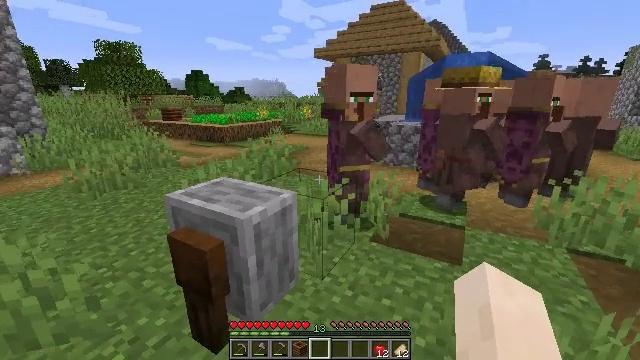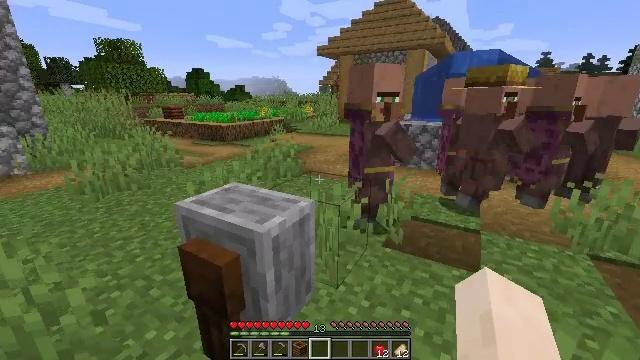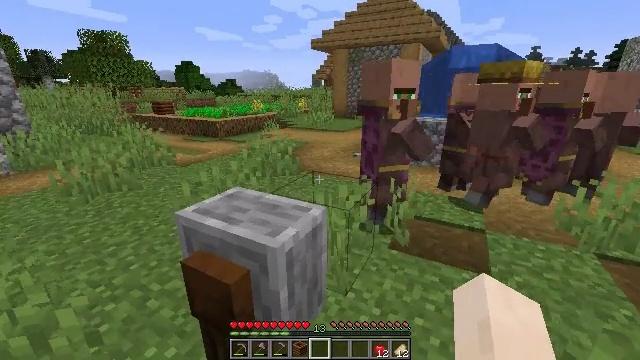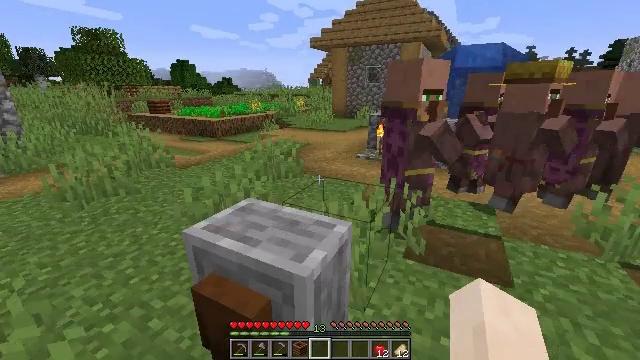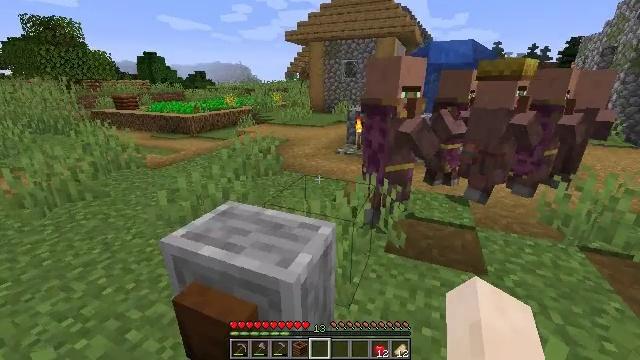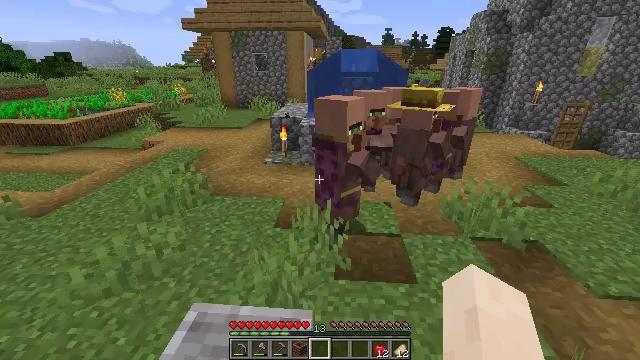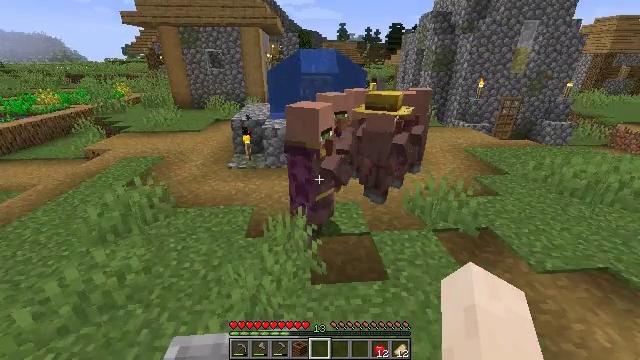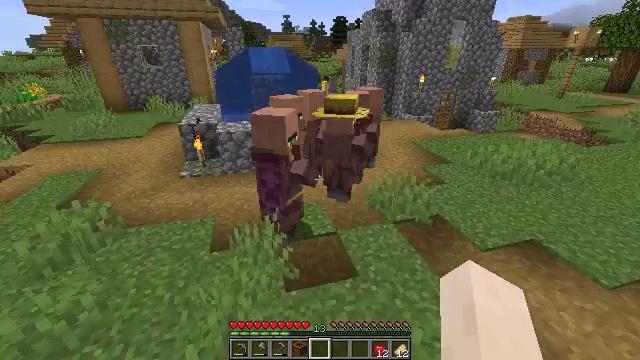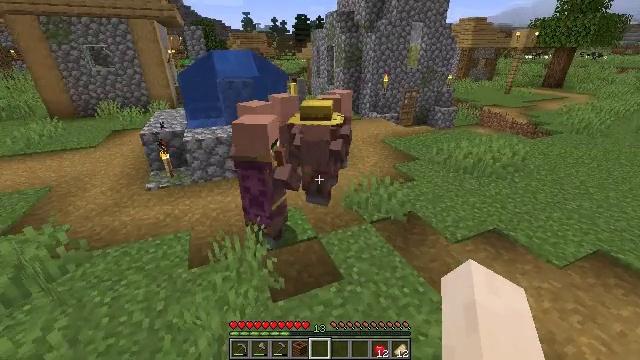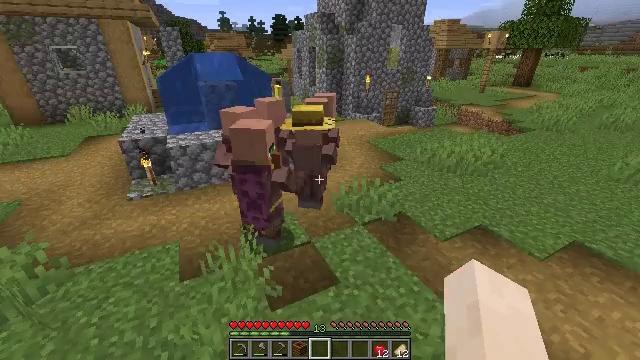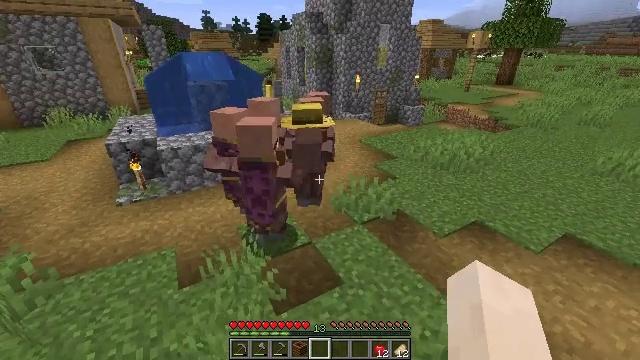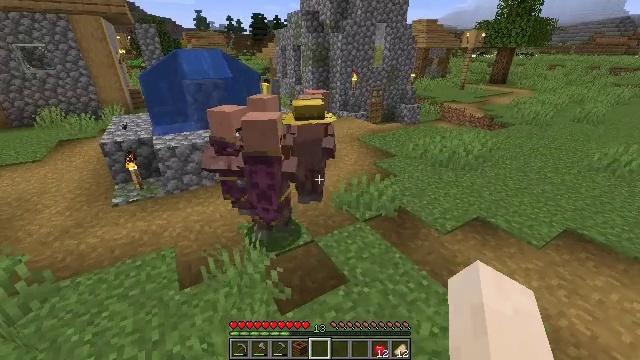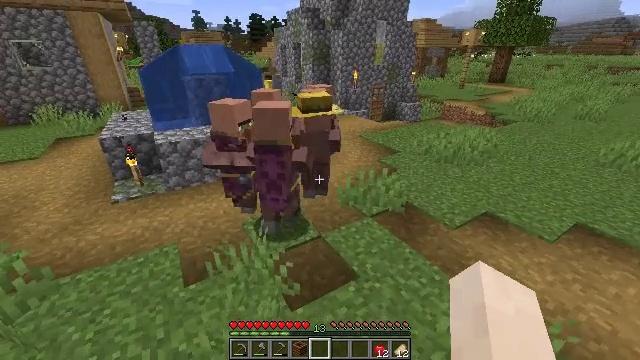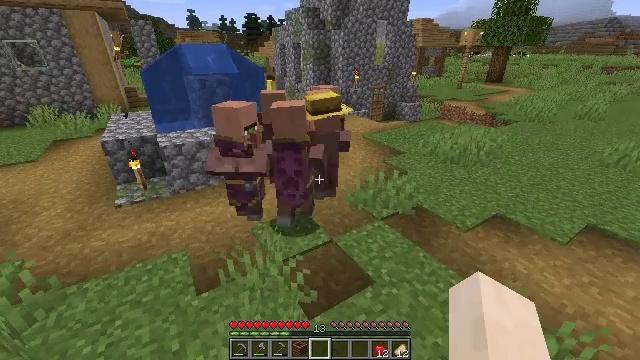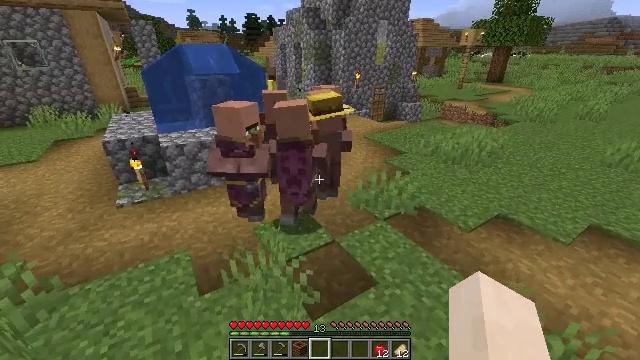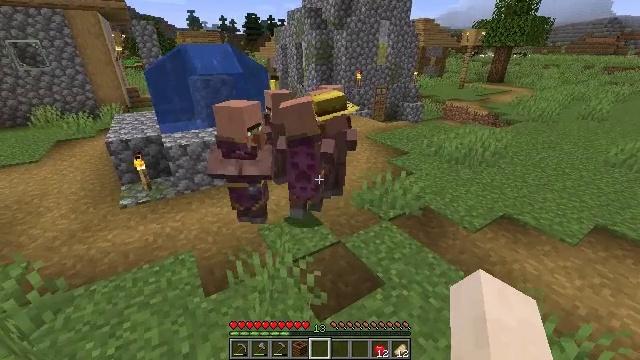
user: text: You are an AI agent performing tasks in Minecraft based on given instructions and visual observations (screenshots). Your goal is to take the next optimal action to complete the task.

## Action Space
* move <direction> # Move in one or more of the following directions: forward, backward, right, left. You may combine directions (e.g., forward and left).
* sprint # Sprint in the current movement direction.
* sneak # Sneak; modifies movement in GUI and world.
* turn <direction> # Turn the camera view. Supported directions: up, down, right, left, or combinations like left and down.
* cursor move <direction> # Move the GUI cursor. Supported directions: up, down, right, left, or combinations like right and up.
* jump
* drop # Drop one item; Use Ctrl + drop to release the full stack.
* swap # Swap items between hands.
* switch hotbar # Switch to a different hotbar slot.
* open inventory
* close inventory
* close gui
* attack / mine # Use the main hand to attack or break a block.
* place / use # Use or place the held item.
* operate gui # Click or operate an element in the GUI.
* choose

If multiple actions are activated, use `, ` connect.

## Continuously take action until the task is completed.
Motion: motion action
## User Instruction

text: Attack the brewing stand to gather it.
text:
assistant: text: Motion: move forward and move left
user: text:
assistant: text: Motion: move forward and move left, turn right and down
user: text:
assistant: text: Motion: move forward and move left
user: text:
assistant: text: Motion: move forward and move left, turn right and down, jump
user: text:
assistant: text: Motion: move forward and move left, turn right and down, jump
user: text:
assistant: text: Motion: move forward and move left, turn right and down, jump
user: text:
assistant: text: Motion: move forward and move left, turn right and down, jump
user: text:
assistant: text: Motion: move forward and move left, turn right, jump
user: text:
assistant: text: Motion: move forward and move left, turn right
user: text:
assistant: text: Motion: move forward and move left, turn right
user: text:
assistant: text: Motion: move forward and move left, turn right
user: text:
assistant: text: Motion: no_op
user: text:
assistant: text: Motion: no_op
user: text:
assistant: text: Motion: no_op
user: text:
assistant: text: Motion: no_op
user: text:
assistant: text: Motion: no_op
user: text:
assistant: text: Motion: no_op
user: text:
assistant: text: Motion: no_op
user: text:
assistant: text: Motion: no_op
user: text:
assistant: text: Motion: no_op
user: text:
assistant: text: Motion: no_op
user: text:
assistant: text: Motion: no_op
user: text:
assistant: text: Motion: no_op
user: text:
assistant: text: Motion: no_op
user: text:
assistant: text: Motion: no_op
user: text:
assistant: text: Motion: no_op
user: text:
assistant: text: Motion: no_op
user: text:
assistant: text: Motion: no_op
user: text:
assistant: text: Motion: no_op
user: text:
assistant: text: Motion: turn right